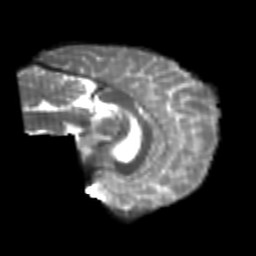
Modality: T2w
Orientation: sagittal
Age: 24
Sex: female
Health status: healthy
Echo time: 0.074 s